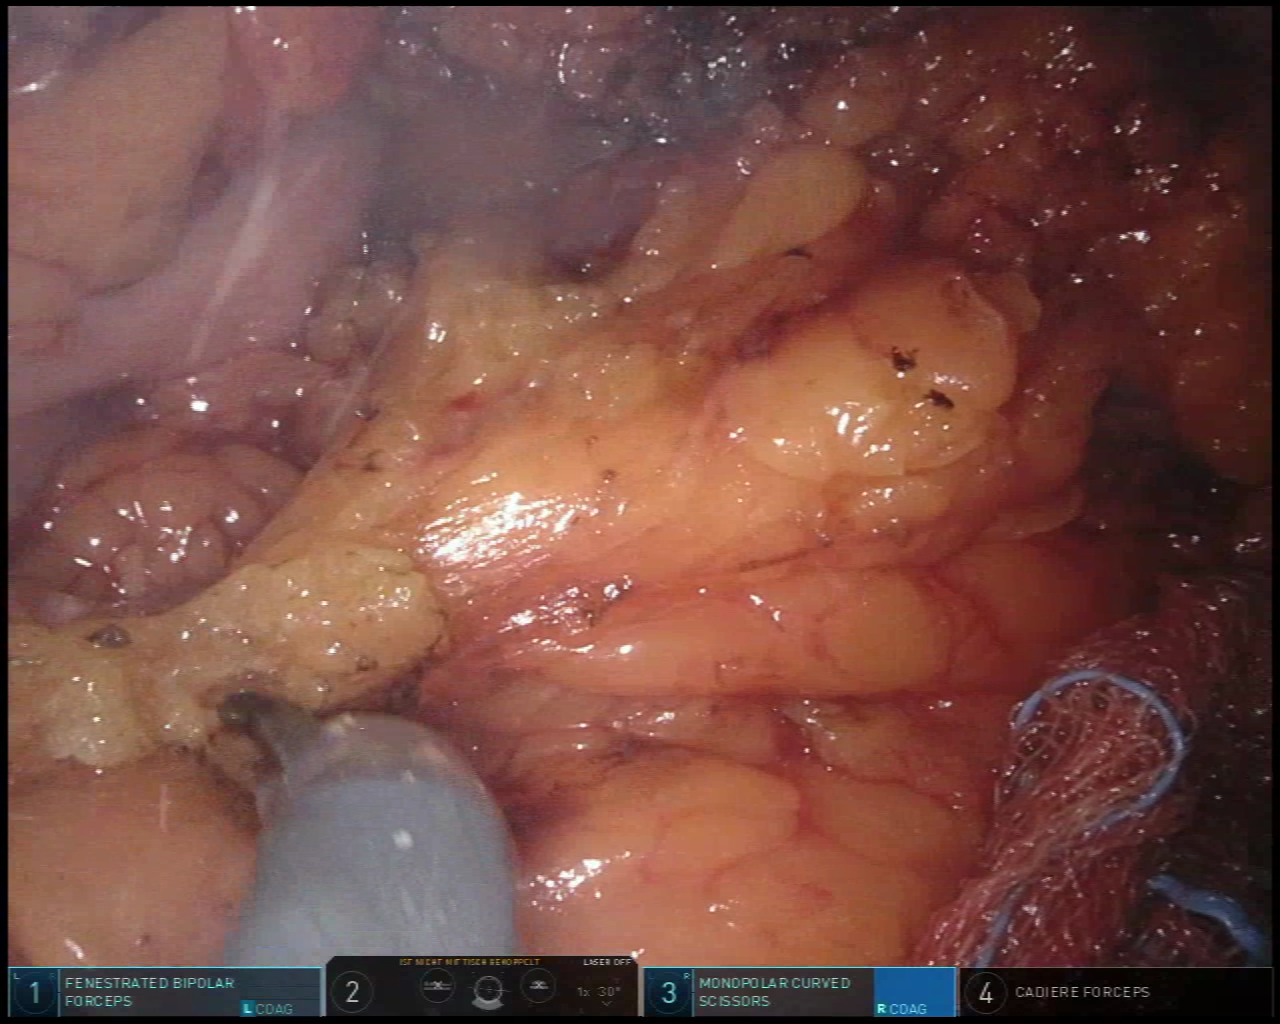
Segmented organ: stomach
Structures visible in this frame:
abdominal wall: no
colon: no
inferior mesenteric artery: no
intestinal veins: no
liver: no
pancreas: no
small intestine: no
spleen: no
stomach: yes
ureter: no
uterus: no
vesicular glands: no